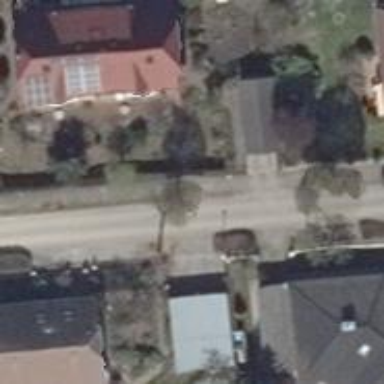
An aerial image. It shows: Residential road.